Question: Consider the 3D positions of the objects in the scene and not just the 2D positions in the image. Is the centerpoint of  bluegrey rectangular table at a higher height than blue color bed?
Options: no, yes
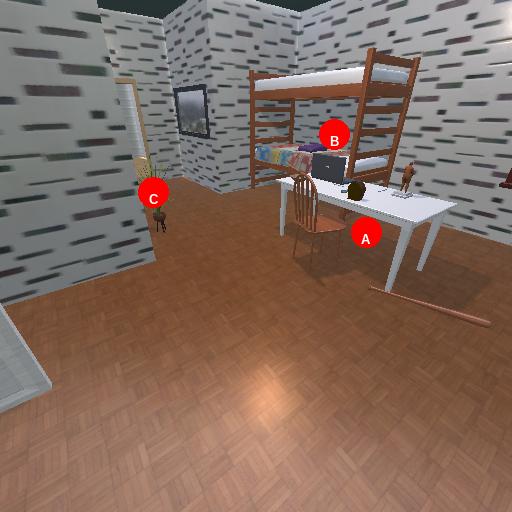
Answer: no